Question: When I run my URL on debugger it shows "Critical Error" and "Failed to get composer template data"
But when I share the homepage www.techlegends.in, the link preview works and in debugger it shows the correct preview along with the Critical Error.

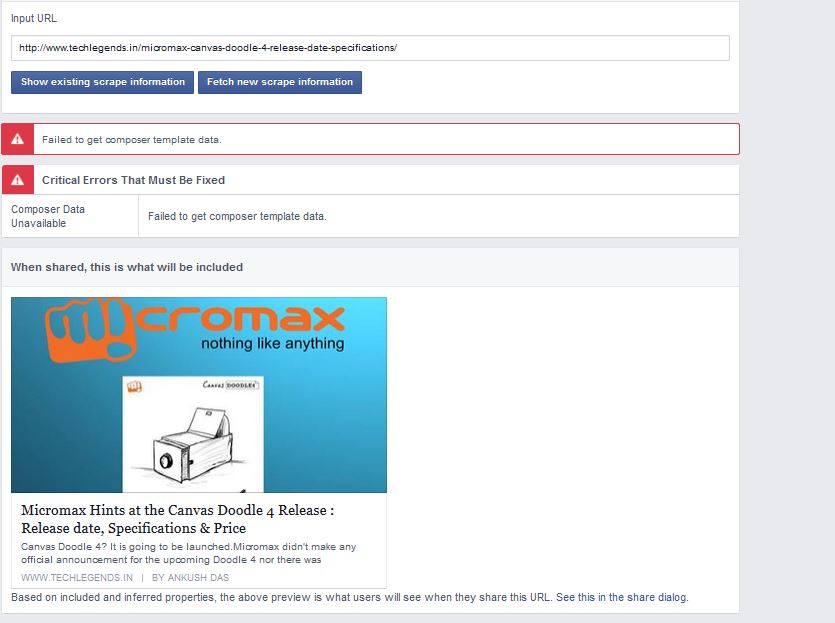
Answer: Had the same issue and searched for solution.
It's an actual Facebook bug, which is being fixed right now: <URL>
In summary, you can fix this by making sure that article:author only contains Facebook user IDs or Facebook profile URLs.
Applied it and voila, it works.